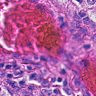
Metastatic tissue present: no